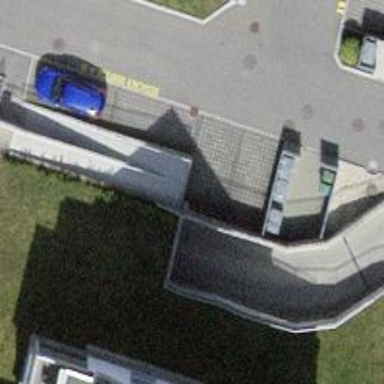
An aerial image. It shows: Parking entrance.